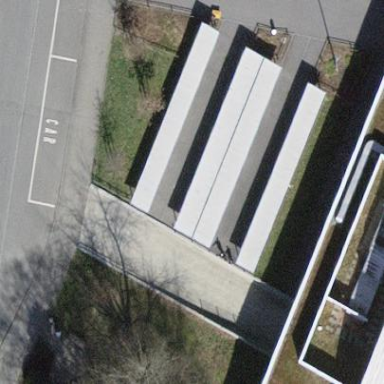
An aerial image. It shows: Bicycle parking area.